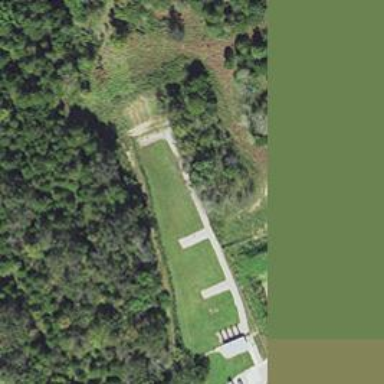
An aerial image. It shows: Shooting range located on pitch meant for leisure land activities.